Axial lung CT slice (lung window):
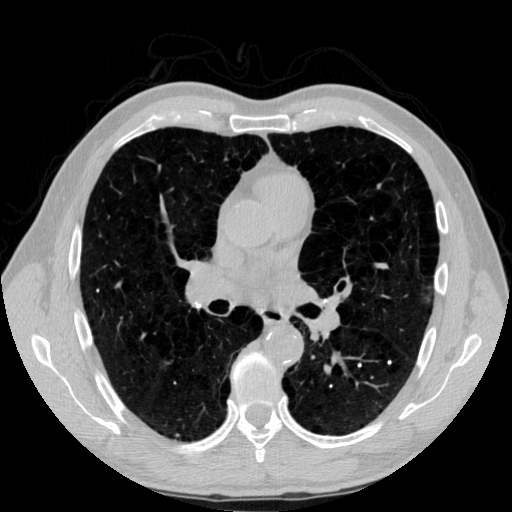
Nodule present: yes
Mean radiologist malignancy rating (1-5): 1